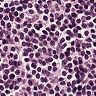
Metastatic tissue present: no